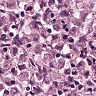
Metastatic tissue present: yes